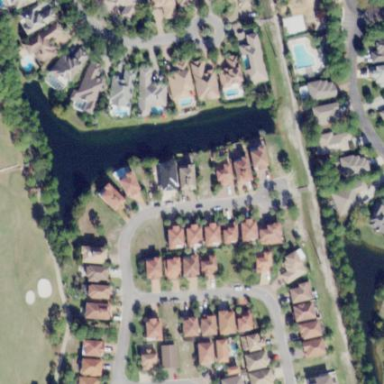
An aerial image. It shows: Picturesque scene of golf course with lateral water hazard.